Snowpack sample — Loveland Pass, Silver Plume, Colorado, USA (12/14/25, 10:50 AM MST)
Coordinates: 39.664, -105.882
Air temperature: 36 °F
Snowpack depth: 67 cm
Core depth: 10 cm
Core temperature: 50 °F
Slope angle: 6°, slope face: 326°
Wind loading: low
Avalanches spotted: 0
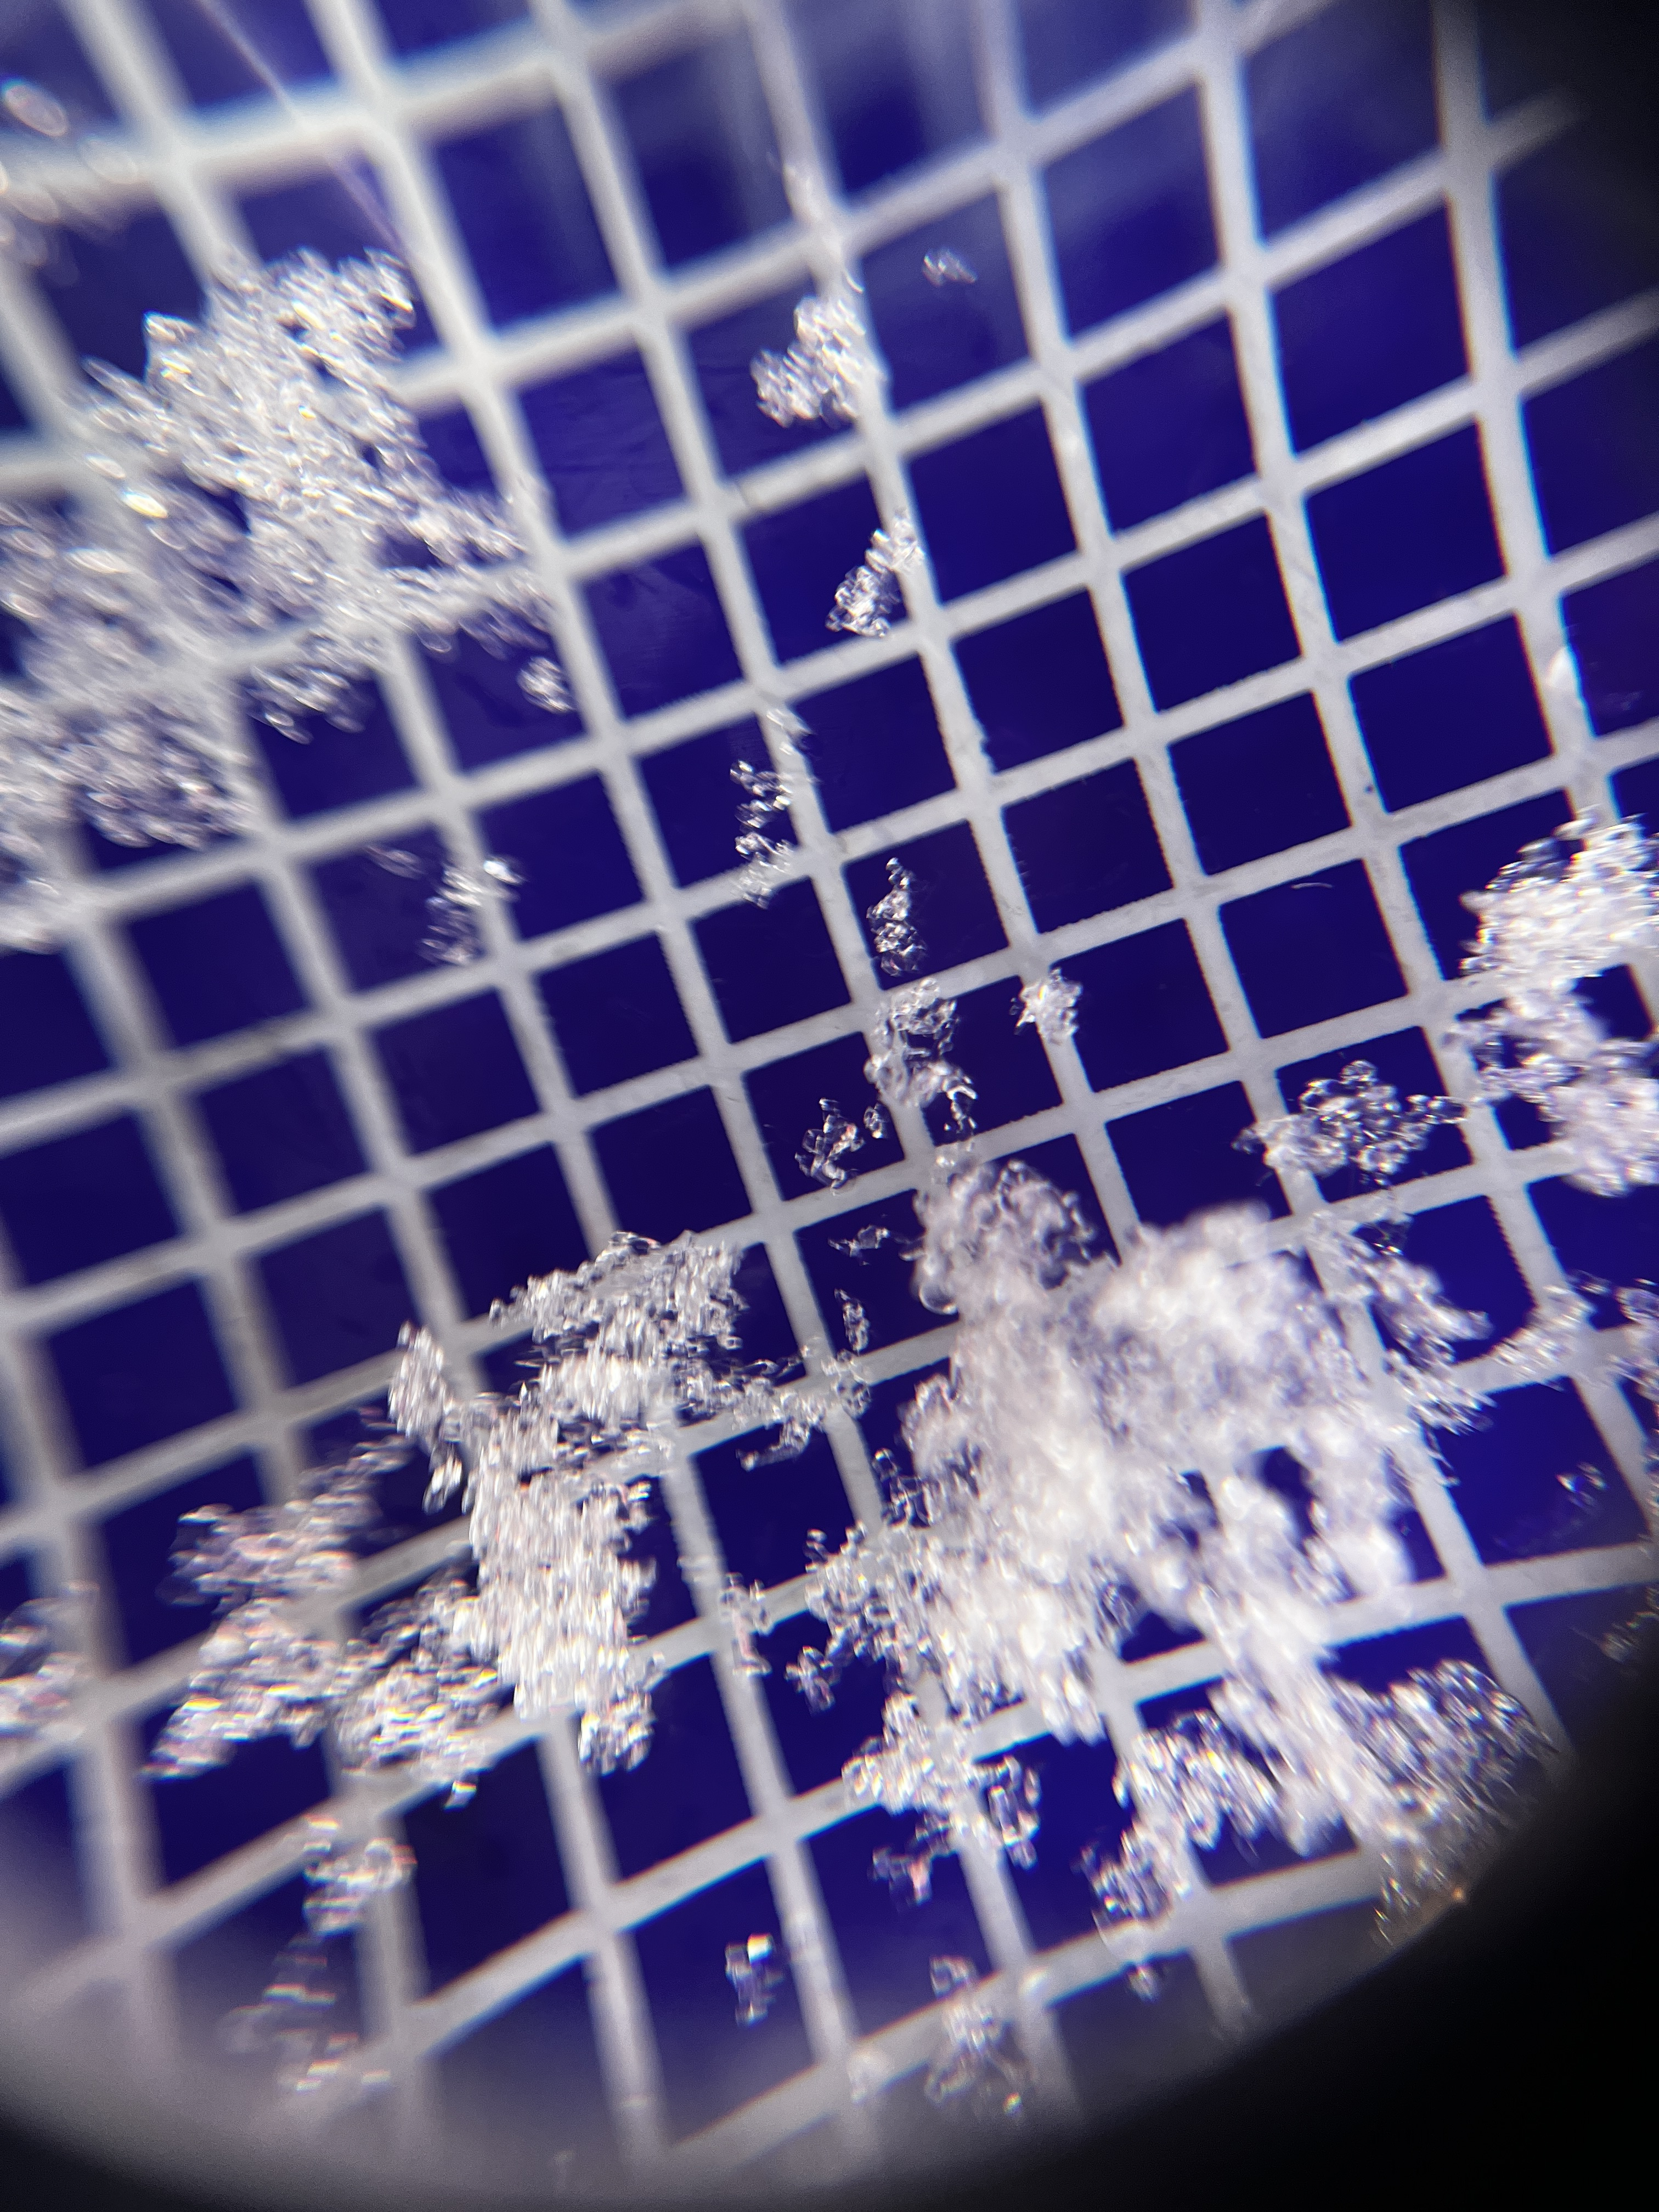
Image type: magnified_profile
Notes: No avalanches spotted, very late start to the season with minimal snowpack